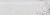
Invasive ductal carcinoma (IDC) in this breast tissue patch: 0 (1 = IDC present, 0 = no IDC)